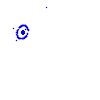
Particle: pion